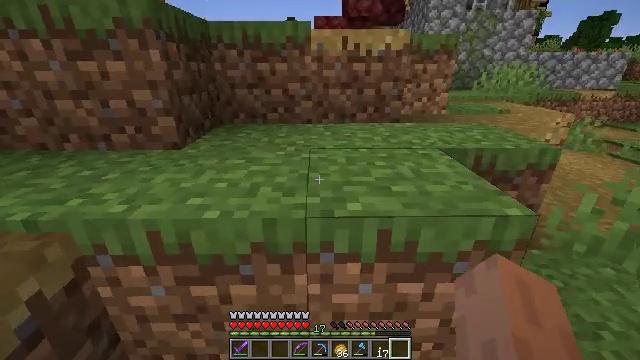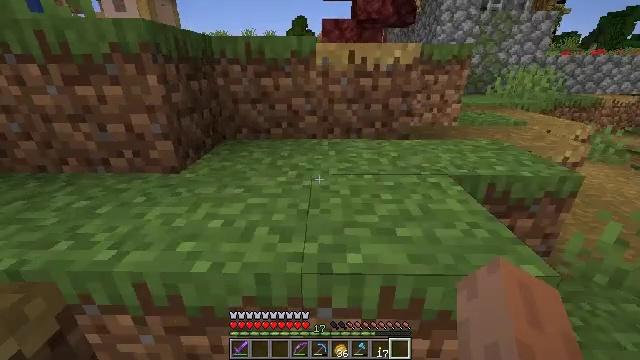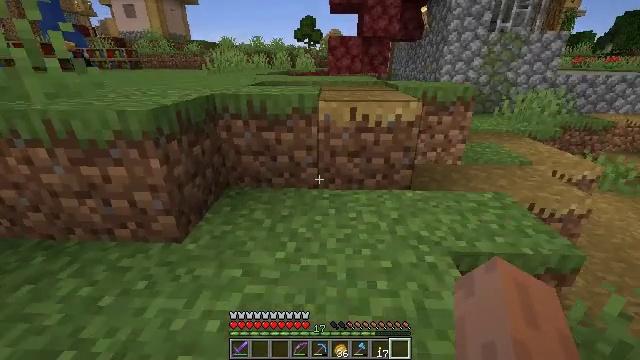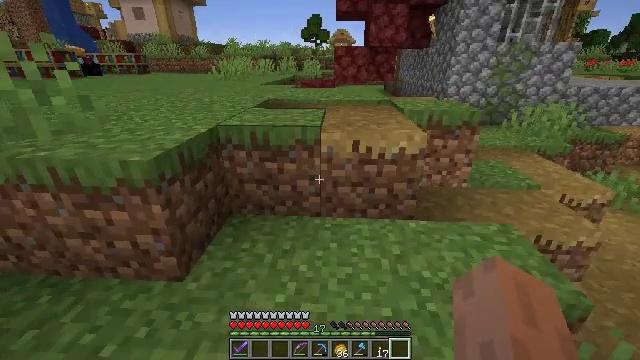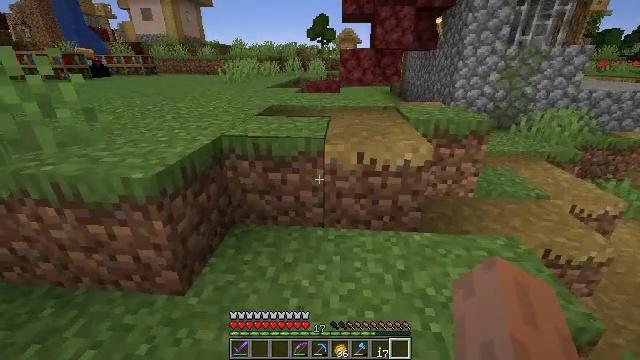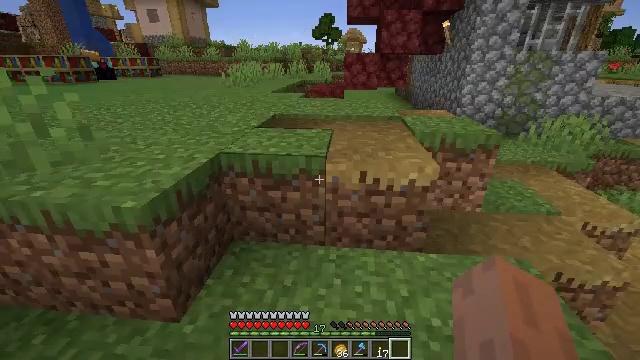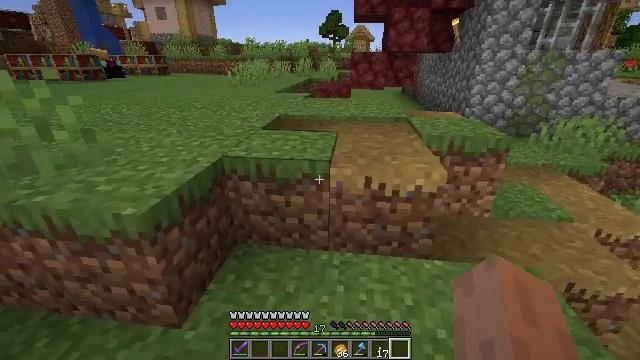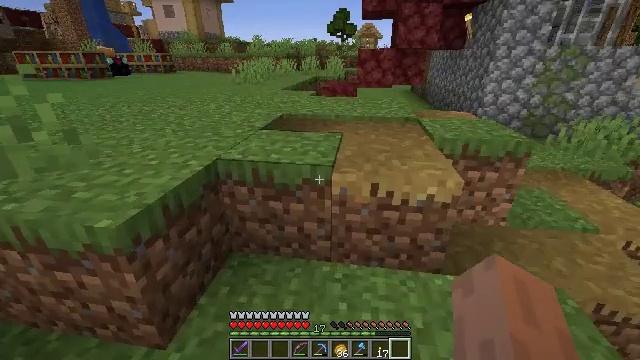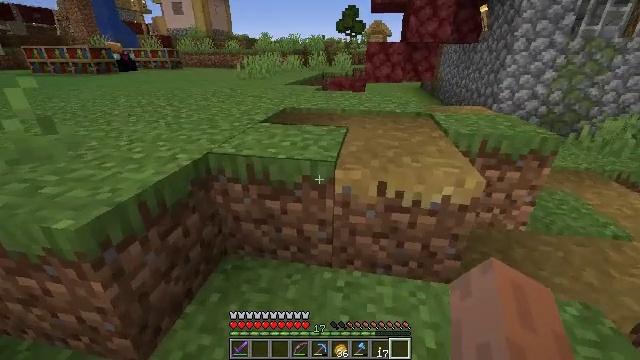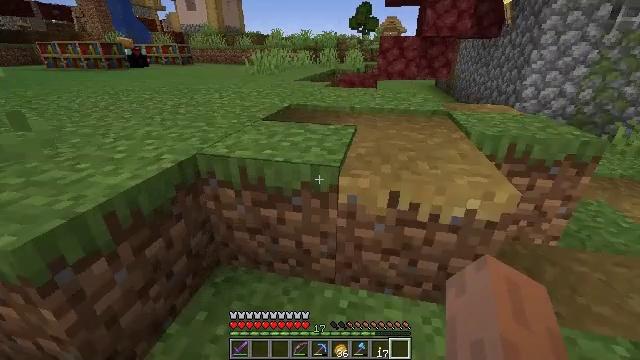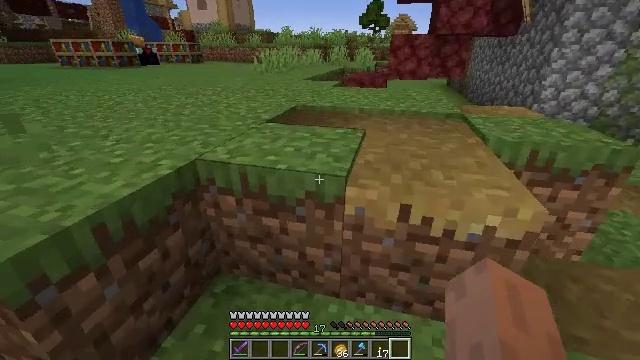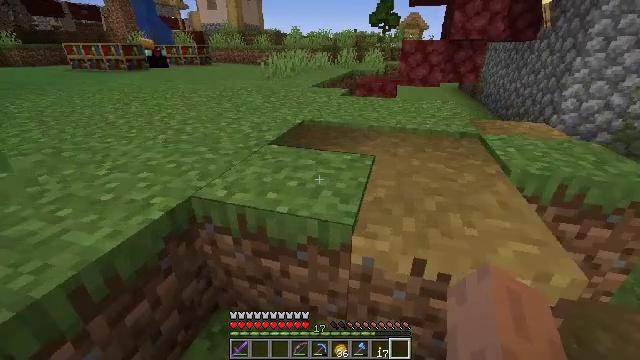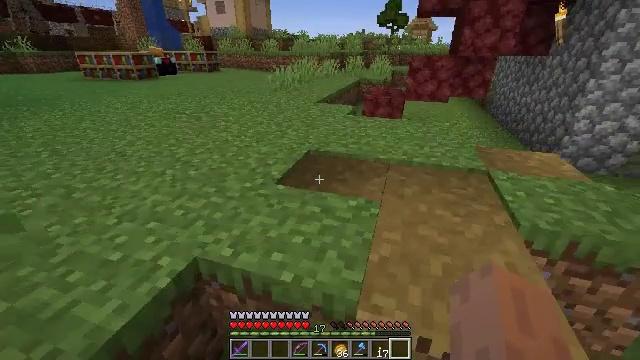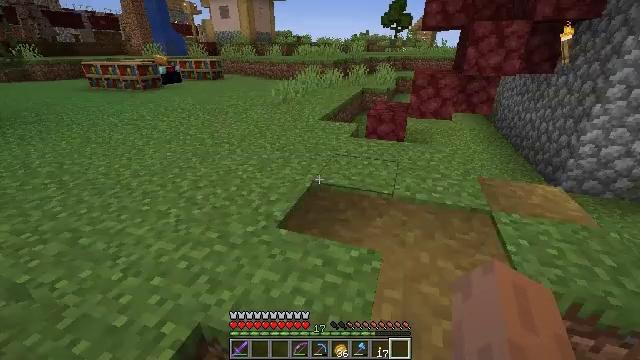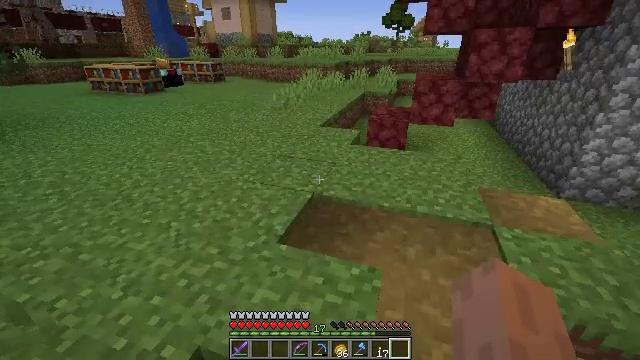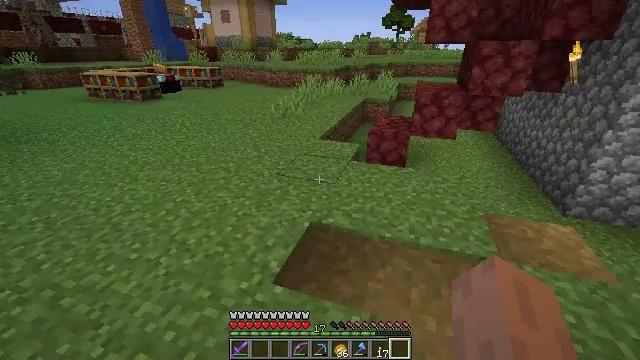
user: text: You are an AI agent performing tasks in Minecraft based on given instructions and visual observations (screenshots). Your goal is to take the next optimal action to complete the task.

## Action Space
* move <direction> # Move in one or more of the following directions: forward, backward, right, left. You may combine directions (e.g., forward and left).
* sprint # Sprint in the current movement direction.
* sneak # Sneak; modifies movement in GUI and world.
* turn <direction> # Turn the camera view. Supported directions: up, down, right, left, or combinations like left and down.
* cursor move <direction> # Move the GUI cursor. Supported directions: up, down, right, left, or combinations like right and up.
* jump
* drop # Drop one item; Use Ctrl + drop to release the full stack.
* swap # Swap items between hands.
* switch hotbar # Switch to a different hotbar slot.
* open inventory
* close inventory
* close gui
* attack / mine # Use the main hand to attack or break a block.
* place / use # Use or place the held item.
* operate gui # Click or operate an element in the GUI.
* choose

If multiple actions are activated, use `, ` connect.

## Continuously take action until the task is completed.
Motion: motion action
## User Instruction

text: Break the white banner to remove it.
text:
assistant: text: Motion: move forward, turn left, jump
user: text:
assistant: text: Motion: move forward, turn left, jump
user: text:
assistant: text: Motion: move forward, turn left, jump
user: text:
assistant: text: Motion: move forward, turn left
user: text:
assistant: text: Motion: move forward, turn left
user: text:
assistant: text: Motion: move forward, turn left
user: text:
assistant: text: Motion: move forward, turn left
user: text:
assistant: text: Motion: move forward, turn left
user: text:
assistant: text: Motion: move forward, turn left
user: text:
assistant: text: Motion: move forward, turn left
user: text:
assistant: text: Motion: move forward, turn left, jump
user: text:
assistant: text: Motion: move forward, turn left, jump
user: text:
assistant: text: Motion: move forward, jump
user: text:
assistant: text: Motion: move forward, jump
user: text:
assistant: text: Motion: move forward
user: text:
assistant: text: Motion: move forward
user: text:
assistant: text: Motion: move forward
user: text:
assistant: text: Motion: move forward
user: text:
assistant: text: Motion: move forward
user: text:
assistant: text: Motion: no_op
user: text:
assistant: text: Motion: no_op
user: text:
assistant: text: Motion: no_op
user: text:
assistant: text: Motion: move forward
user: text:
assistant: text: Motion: move forward
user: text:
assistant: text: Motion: move forward
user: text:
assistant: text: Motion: no_op
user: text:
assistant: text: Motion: move forward
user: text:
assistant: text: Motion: move forward
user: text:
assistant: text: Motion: move forward
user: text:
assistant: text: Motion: move forward